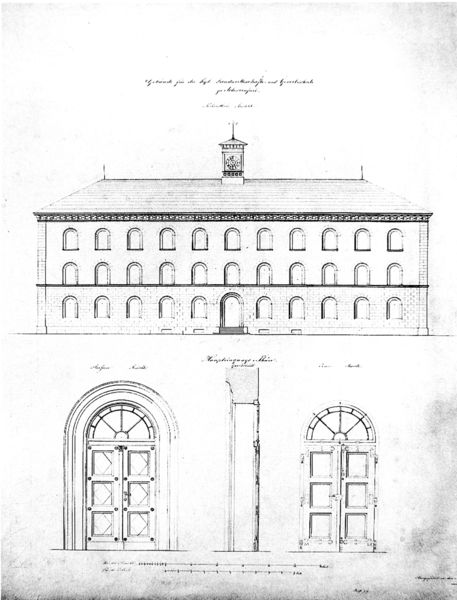
Titel: Landwirtschafts- und Gewerbeschule in Schweinfurt, NW-Fassade und Haupteingang
Künstler: Jakob Graff
Standort: München
Institution: Bayerischen Hauptstaatsarchiv OBB Karten und Pläne
Schlagwörter: flügel, himmel, weiß, stadt, fenster, grau, holz, laterne, profil, schwarz, skizze, säule, tür, zeichnung, dach, gebäude, haus, schloss, gericht, wand, architektur, sockel, stein, signatur, türbogen, kirche, drei, spitzen, front, frontal, renaissance, schornstein, turm, schrift, papier, ansicht, bogen, fassade, türen, schule, mauer, ziegel, grafik, graphik, türe, pilaster, rundbogen, treppe, detail, symmetrie, uhr, tor, bögen, eingang, wohnhaus, sprossen, türmchen, palast, symmetrisch, druck, schnitt, schwarzweiß, text, beschriftung, entwurf, fries, portal, rustika, tore, villa, sims, gesims, glocke, walmdach, rundbögen, florenz, historismus, etagen, plan, achsen, kassetten, nahansicht, kassettentür, geometrie, bau, handschrift, details, klassisch, geschoss, durchfensterung, kranzgesims, massstab, aufriss, etage, architekturzeichnung, bauplan, rustiziert, satteldach, aufrisse, rundbogenfenster, kassettierung, sockelzone, eckpilaster, sockelgeschoss, untergeschoss, first, dreizonig, eckquader, neorenaissance, fensteröffnungen, dachreiter, uhrenturm, einteilung, schrft, flügeltüren, hauptansicht, architraviert, bogenteile, kassettenfenster, ortssteinverband, uhrturm, detailzeichnung, hohlkehle, palazzo medici, palazzo ruccelai, 3 stockwerke, dachpfanne, palast aufriss